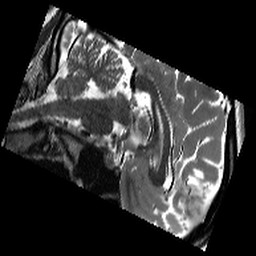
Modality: T2w
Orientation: sagittal